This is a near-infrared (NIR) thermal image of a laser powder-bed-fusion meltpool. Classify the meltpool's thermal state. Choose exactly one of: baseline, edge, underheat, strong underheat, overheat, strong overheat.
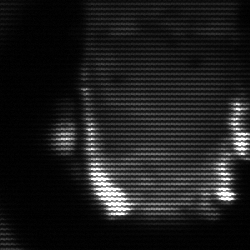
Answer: baseline